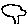
Label: tree